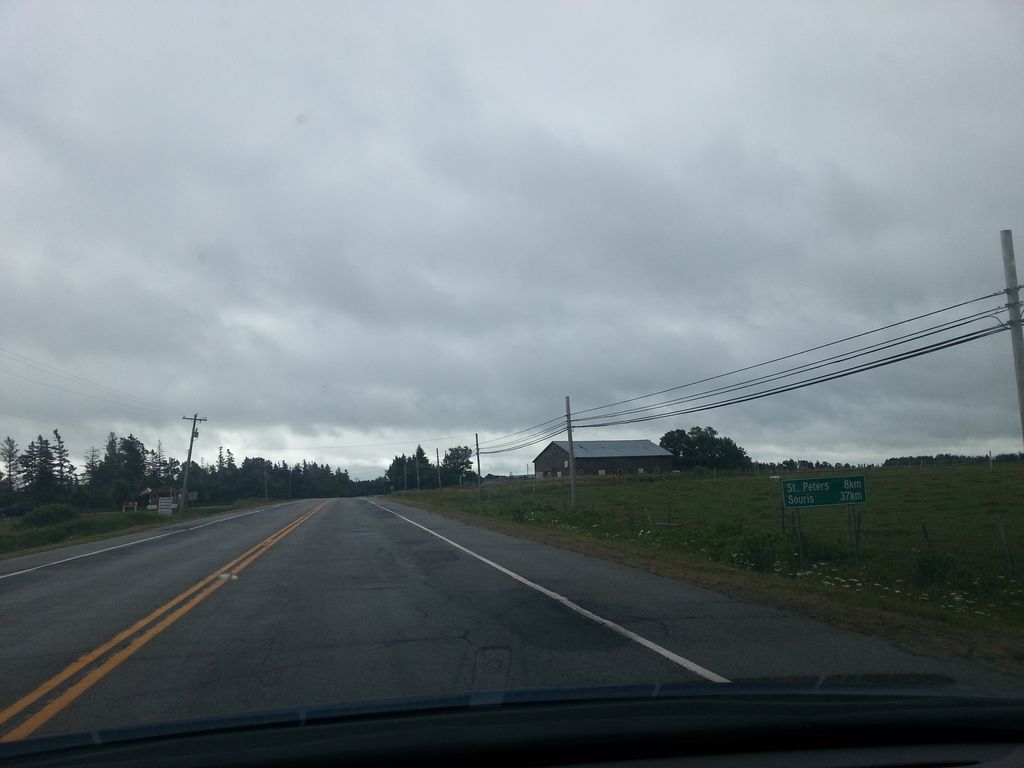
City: charlottetown